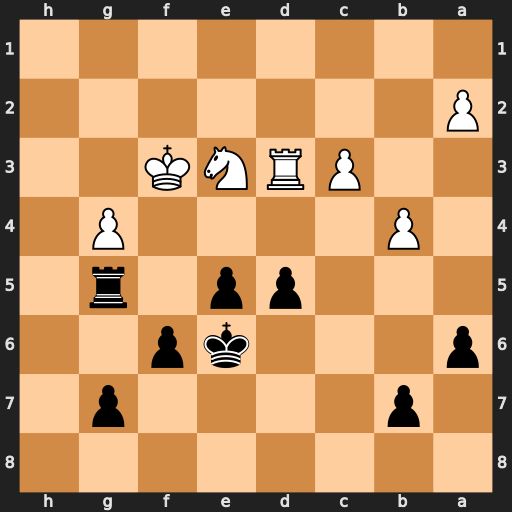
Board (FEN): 8/1p4p1/p3kp2/3pp1r1/1P4P1/2PRNK2/P7/8
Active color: b
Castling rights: -
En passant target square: -
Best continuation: e4+ Ke2 exd3+